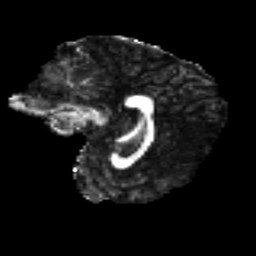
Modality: FA
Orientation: sagittal
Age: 34
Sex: female
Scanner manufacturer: ge
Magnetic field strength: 3 T
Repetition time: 7.8 s
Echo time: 0.0606 s